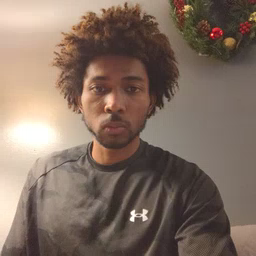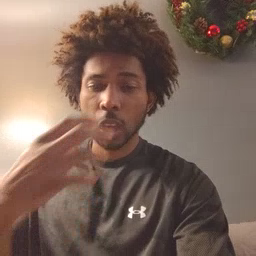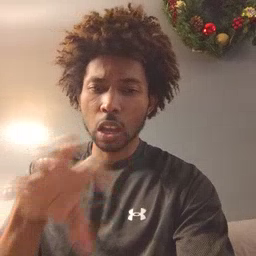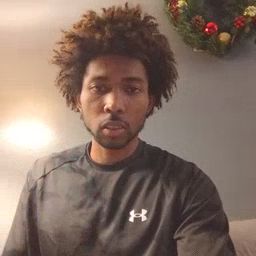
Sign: hot